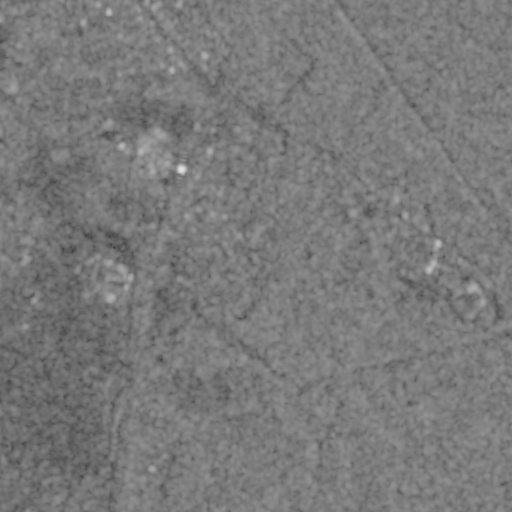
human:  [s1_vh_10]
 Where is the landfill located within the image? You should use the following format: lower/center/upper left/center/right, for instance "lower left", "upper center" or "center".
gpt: The landfill is located in the lower left of the image.
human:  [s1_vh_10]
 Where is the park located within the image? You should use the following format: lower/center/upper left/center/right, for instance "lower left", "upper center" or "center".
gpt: The park is located in the upper center of the image.
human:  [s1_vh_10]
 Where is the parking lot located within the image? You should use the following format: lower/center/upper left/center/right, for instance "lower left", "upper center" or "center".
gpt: The parking lot is located in the upper left of the image.
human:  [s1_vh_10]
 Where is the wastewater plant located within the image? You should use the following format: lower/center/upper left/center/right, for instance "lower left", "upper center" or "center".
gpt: The wastewater plant is located in the upper left of the image.
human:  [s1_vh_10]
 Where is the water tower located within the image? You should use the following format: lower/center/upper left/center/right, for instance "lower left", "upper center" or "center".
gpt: The water tower is located in the center of the image.
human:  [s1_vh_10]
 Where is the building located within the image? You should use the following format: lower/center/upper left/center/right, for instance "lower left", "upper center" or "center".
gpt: There is no building in the image.

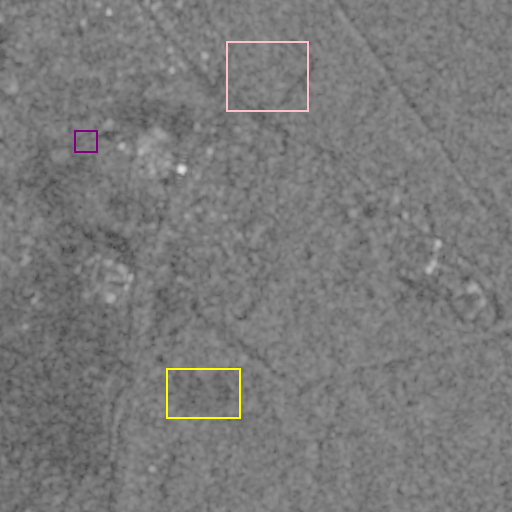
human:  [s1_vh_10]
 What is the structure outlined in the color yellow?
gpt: The structure outlined in yellow is a landfill.
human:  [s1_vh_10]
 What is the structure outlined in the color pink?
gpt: The structure outlined in pink is a park.
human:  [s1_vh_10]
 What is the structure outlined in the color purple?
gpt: The structure outlined in purple is a wastewater plant.
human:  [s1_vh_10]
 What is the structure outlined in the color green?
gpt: There is no green outline.